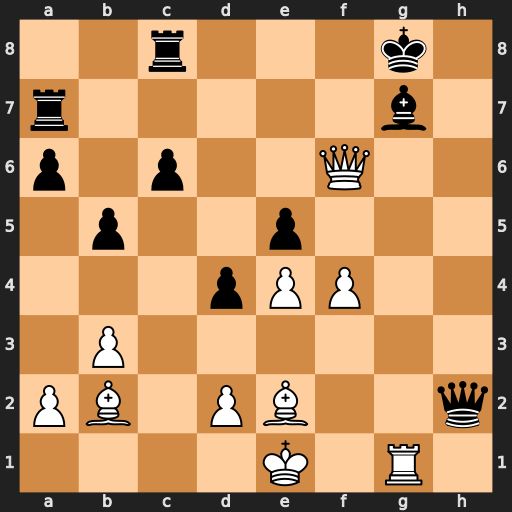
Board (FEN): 2r3k1/r5b1/p1p2Q2/1p2p3/3pPP2/1P6/PB1PB2q/4K1R1
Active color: w
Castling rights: -
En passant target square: -
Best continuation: Qe6+ Rf7 Qxc8+